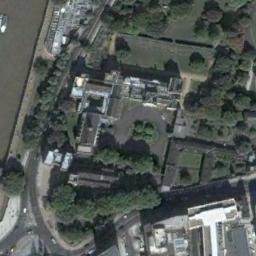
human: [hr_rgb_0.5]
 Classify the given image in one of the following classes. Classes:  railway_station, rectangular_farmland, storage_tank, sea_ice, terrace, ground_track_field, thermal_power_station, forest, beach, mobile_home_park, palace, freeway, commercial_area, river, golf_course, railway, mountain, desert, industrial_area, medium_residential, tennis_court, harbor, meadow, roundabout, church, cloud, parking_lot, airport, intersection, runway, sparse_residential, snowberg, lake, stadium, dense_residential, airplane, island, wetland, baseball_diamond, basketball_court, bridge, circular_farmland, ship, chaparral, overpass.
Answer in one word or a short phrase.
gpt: palace